七年级 · 组合数学
小学时候大家喜欢玩的幻方游戏, 老师稍加创新改成了 “幻圆” 游戏, 现在将 $-1 、 2 、-3$ 、 $4 、-5 、 6 、-7 、 8$ 分别填入图中的圆圈内, 使横、坚以及内外两圈上的 4 个数字之和都相等,老师已经帮助同学们完成了部分填空, 则图中 $a+b$ 的值为 $(\quad)$

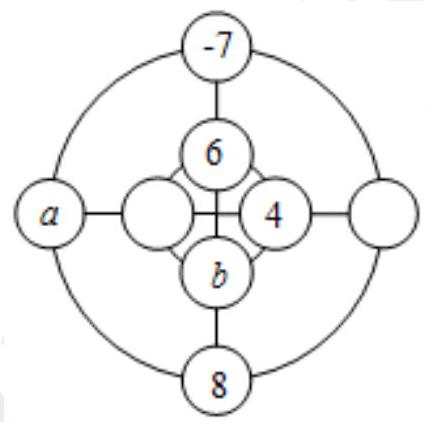
A. -6 或 -3
B. -8 或 1
C. -1 或 -4
D. 1 或 -1
答案: A
解析:

【分析】

本题考查了有理数的加法. 解决本题的关键是知道横坚两个圈的和都是